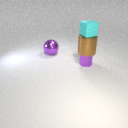
small purple metal cylinder below small cyan rubber cube